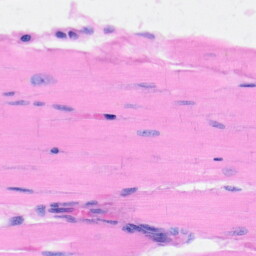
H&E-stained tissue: Heart